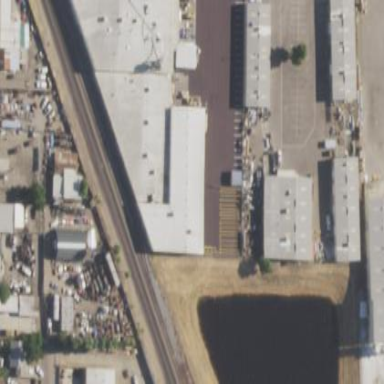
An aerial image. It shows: Industrial area with warehouse as secondary use.